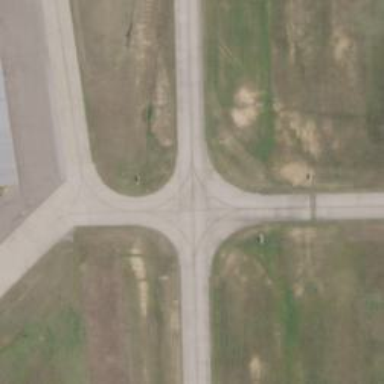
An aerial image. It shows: Image of taxiway at airport.